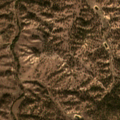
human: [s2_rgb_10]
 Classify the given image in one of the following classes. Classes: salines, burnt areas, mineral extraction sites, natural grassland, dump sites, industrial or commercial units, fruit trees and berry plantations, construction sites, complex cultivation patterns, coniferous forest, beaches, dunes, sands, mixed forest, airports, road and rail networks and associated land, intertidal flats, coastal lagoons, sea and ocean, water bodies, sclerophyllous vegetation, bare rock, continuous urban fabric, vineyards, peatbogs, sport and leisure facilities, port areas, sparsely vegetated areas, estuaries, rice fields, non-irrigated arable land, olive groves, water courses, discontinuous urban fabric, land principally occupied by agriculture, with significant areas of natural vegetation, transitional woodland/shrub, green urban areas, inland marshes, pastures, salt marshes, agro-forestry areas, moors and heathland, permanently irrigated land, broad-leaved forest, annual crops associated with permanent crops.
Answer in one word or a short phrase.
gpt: agro-forestry areas